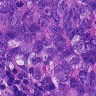
Metastatic tissue present: yes